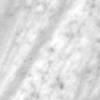
Label: change